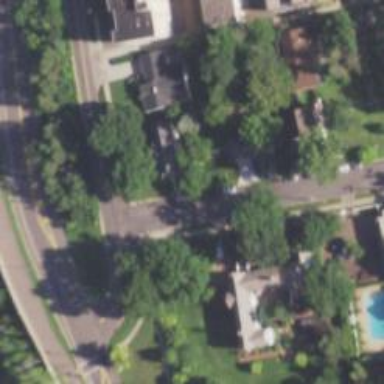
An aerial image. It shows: Residential road with sidewalk on the left.